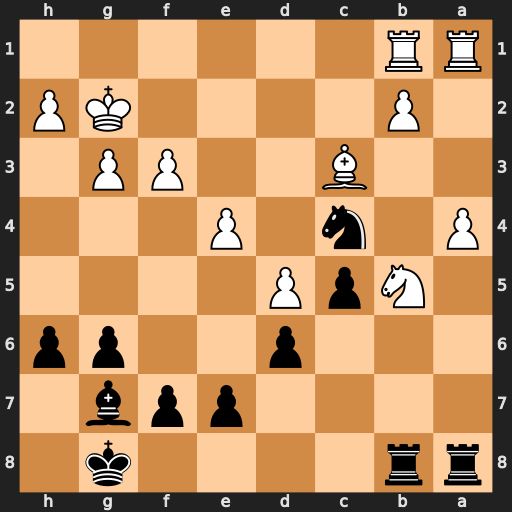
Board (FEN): rr4k1/4ppb1/3p2pp/1NpP4/P1n1P3/2B2PP1/1P4KP/RR6
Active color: b
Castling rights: -
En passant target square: -
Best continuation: Ne3+ Kf2 Nc2